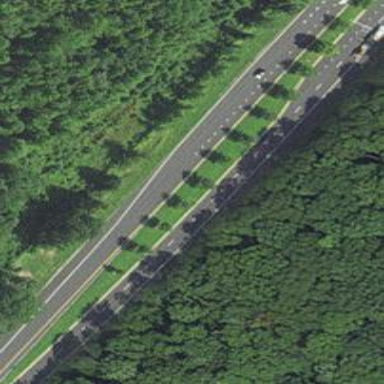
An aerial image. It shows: This image shows trunk highway that functions as expressway.